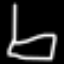
Label: chair